Question: Alright. Now this question may come to you weird but i have to solve it. Now the issue is simple. Let me explain with good example
Lets say that i have the following string lists. Each line is a list and those lists will be logical anded
'''
my,car,fly,surf,buy
house,home,car,fly,buy
fly,king,rock,buy,sell
fly,buy,home,rock,sell
'''
Alright if you logically and the above lists the result would be
'''
fly,buy
'''
Because those 2 are the only same elements in those lists. Now how can i achieve this fastest run time way with C# 4.0 ? Thank you
c# , c#-4.0
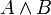
Answer: You can use <URL>:
'''
IEnumerable<T> IntersectAll(IEnumerable<T> lists)
{
var set = new HashSet<T>(lists.First());
foreach (var other in lists.Skip(1))
{
set.IntersectWith(other);
}
return set;
}
'''